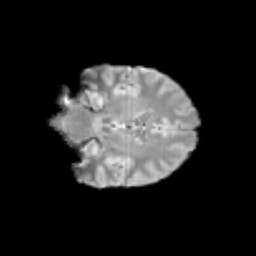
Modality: T2w
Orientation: coronal
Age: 11
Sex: female
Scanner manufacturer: siemens
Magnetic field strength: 3 T
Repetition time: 3.8 s
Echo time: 0.07 s